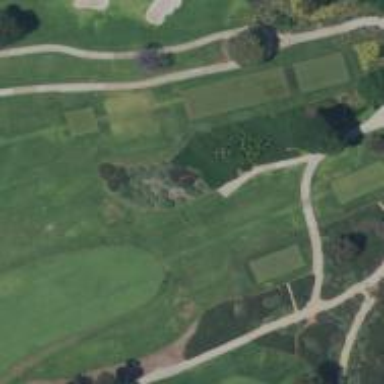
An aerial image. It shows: Golf cartpath that is also road path.